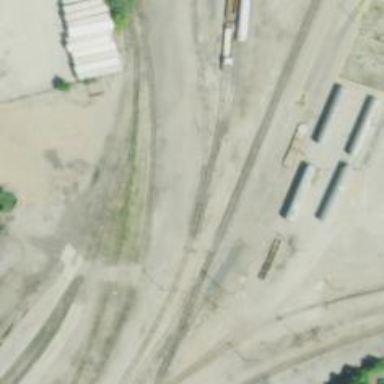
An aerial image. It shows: Railway spur service.